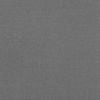
Label: dusty